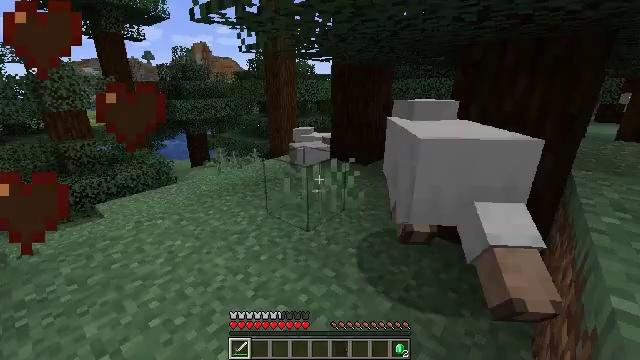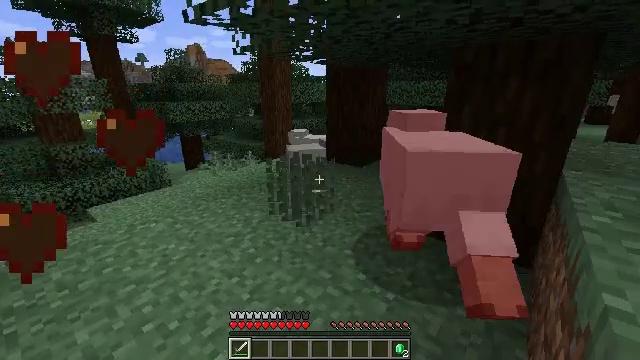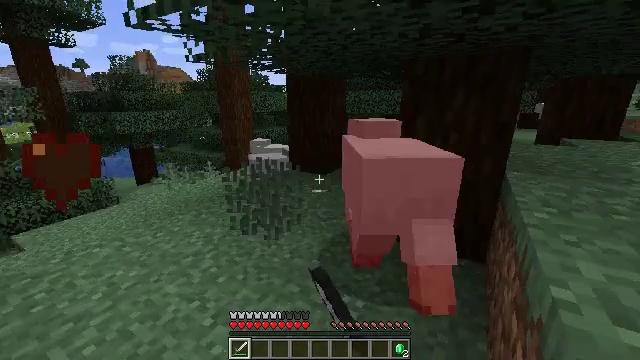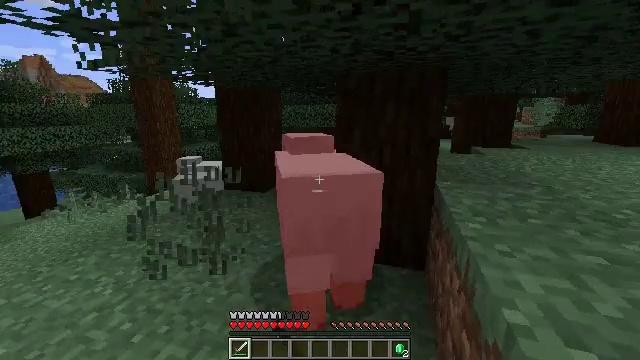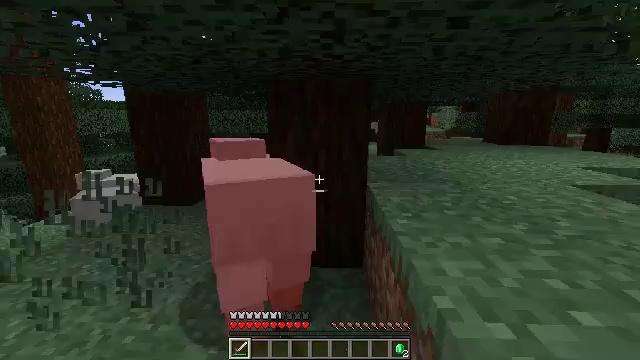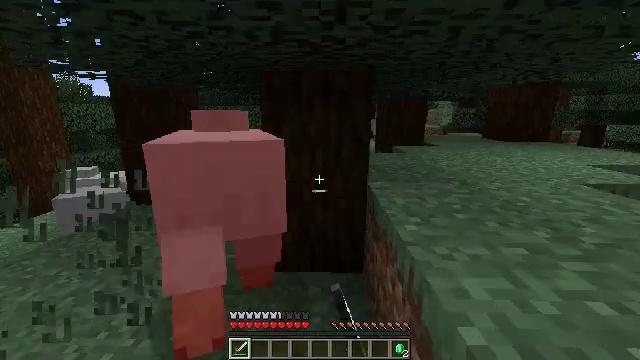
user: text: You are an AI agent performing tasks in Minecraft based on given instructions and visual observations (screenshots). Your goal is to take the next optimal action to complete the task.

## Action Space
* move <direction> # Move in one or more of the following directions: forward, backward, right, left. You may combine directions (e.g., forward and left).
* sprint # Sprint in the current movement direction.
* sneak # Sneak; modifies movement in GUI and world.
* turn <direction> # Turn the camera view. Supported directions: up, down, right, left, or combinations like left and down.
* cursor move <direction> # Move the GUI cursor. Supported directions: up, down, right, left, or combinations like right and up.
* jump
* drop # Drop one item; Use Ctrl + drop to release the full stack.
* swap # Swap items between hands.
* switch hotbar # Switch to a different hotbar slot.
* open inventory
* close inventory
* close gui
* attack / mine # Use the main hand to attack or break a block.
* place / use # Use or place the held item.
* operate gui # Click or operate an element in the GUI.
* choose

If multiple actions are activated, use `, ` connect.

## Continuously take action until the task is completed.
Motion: motion action
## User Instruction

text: Mine the grass in the plains.
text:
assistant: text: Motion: turn right, attack / mine
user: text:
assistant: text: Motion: move forward, turn right and up
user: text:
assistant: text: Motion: move forward, turn right and up
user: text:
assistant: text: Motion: move forward, turn right and up, attack / mine
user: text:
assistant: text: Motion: move forward, attack / mine
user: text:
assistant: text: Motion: no_op